Field crop: maize
Growth stage: 2
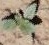
Species: datura